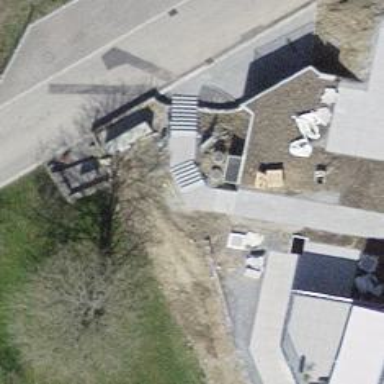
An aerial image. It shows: Road with steps.